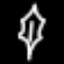
Label: leaf